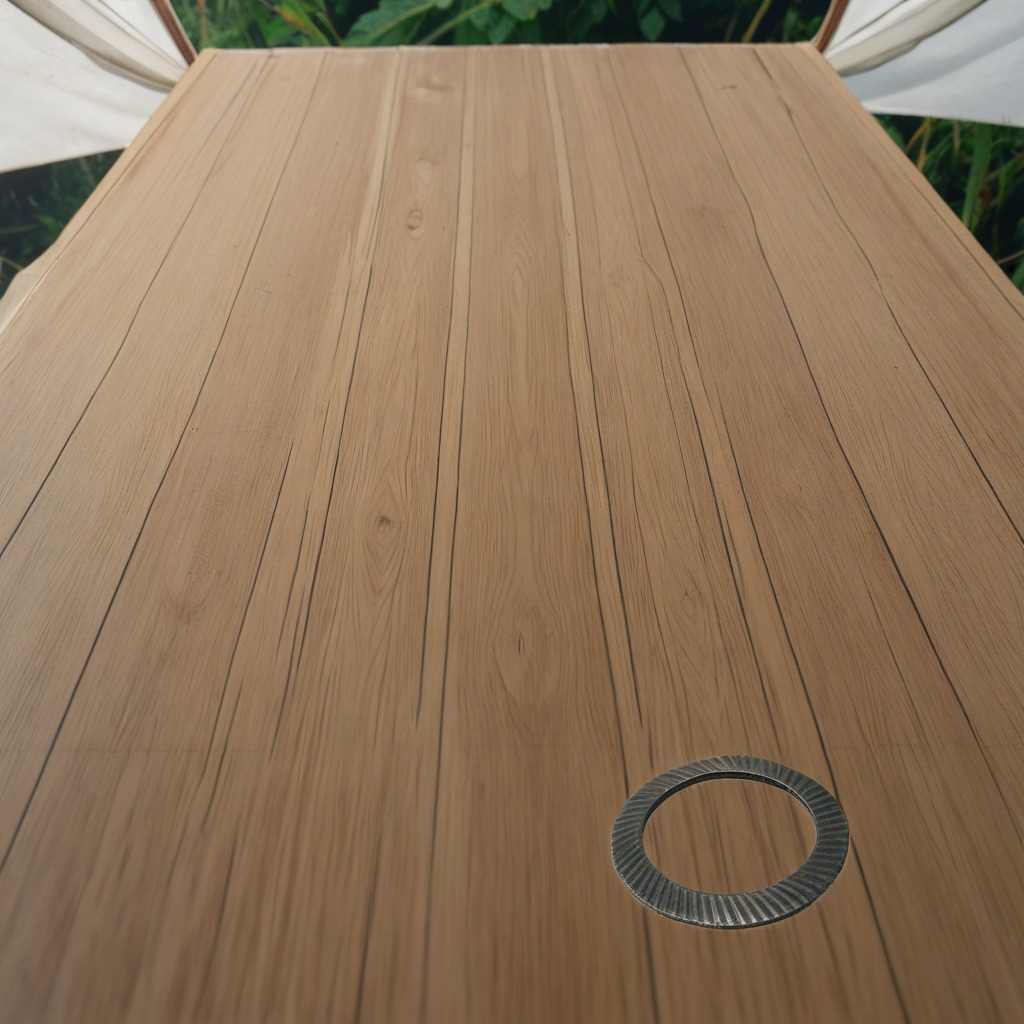
A flat metal washer is lying on the wooden table.